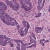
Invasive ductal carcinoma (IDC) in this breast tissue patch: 1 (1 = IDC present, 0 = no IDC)